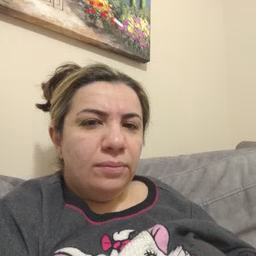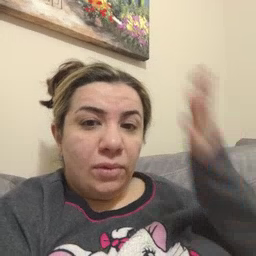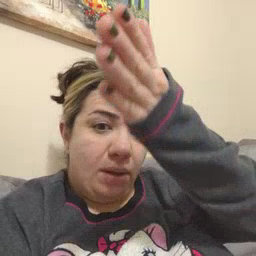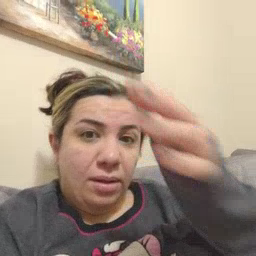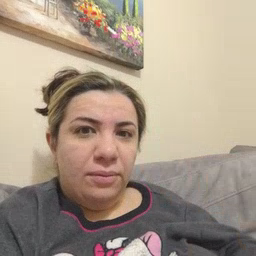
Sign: there